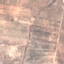
Land use / land cover: PermanentCrop